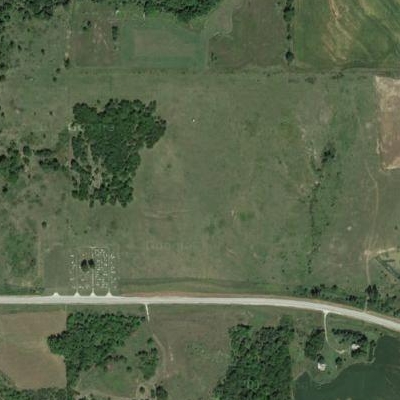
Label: aGrass